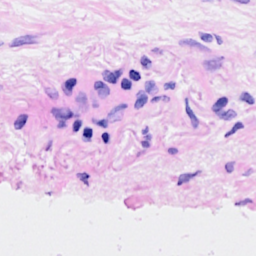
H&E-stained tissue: Breast